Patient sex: M
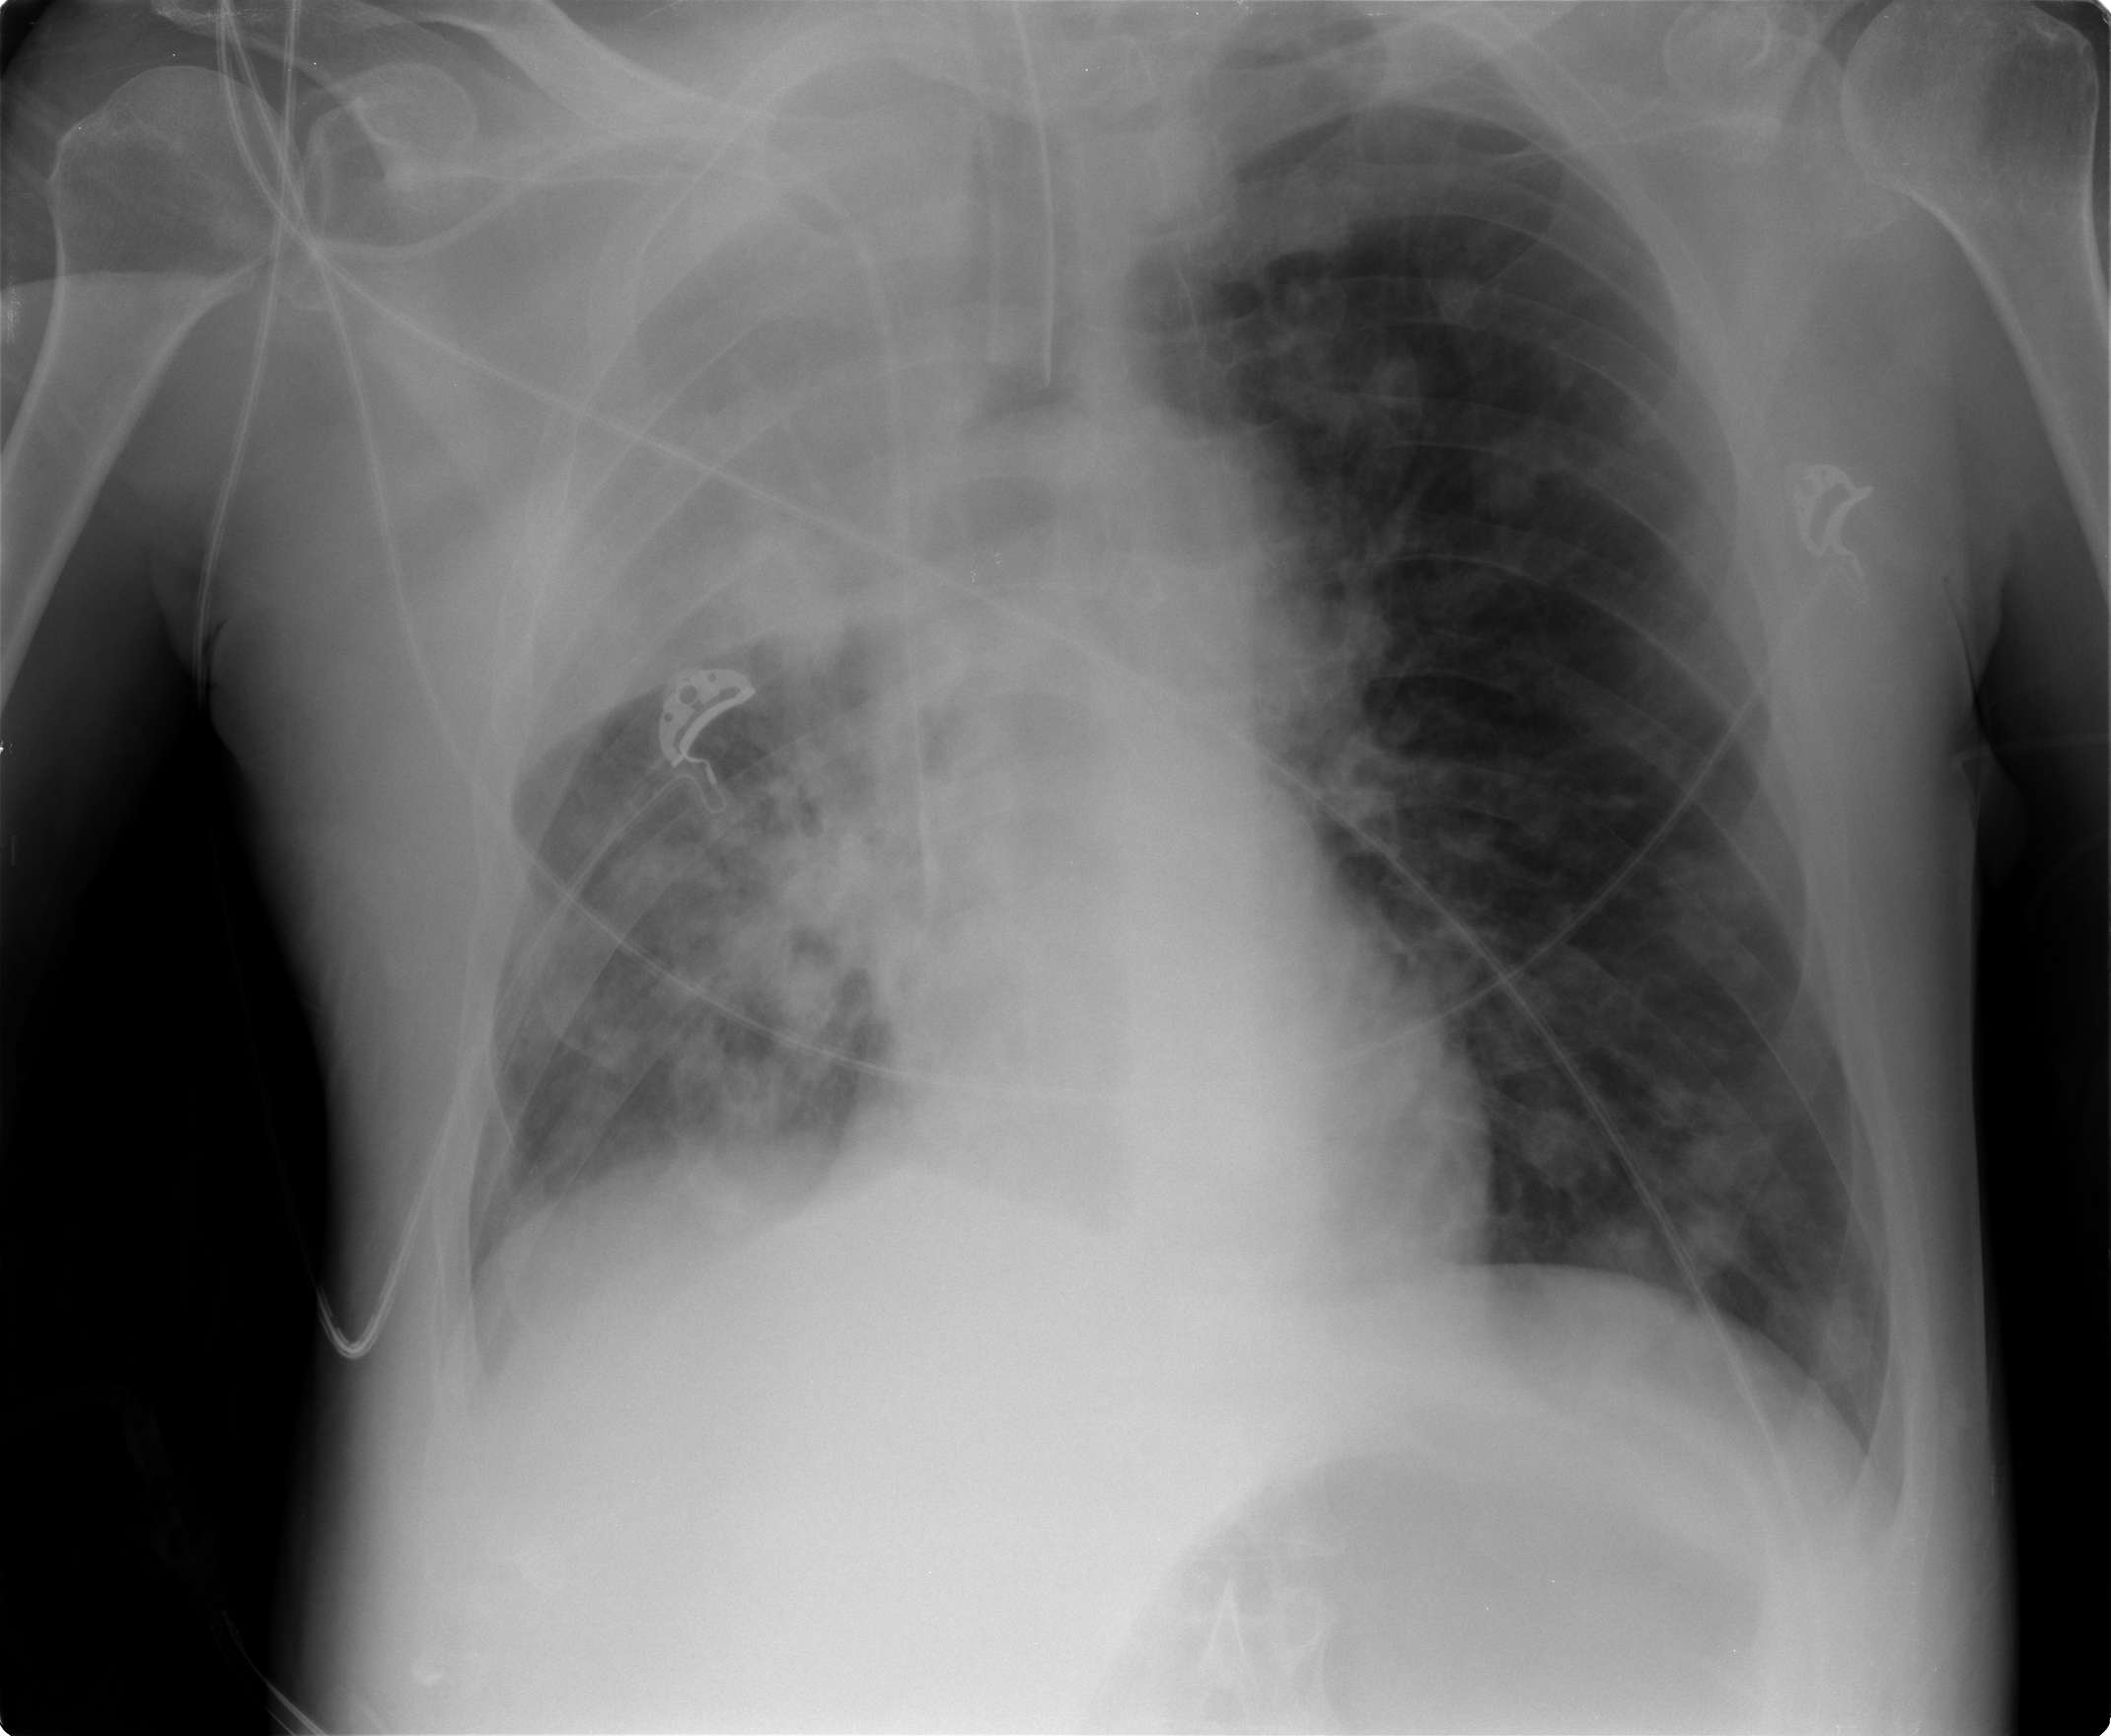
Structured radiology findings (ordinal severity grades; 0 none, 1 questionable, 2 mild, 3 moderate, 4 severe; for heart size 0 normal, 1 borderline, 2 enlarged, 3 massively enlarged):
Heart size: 0
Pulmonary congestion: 2
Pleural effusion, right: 1
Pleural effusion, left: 0
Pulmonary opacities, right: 3
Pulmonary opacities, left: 0
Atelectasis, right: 4
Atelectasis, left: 0